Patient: sex F, age 77
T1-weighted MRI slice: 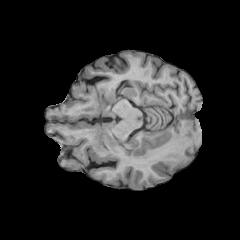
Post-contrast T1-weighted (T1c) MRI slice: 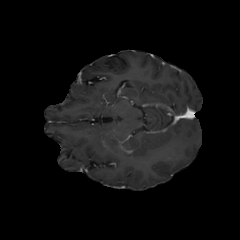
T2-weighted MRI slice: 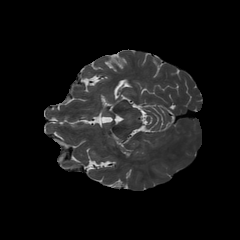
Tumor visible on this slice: no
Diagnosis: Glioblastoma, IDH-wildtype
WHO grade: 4